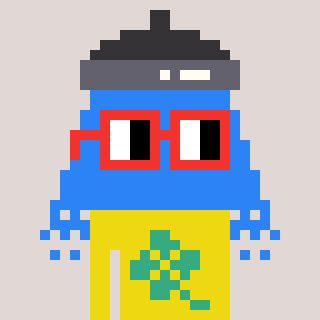
a pixel art character with square red glasses, a shower-shaped head and a yellow-colored body on a warm background